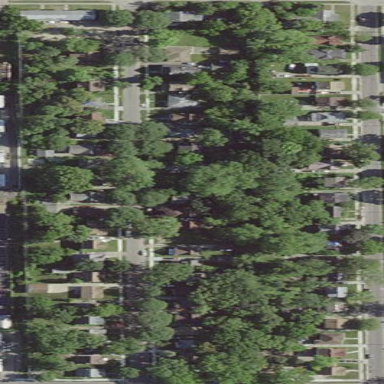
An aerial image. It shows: Residential area composed of single-family homes.